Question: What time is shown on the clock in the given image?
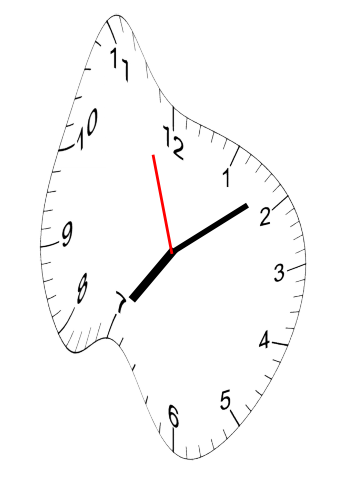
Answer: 07:08:57